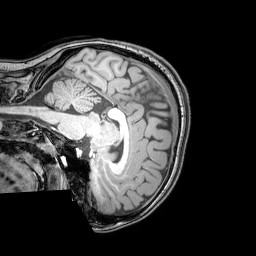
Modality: T1w
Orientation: sagittal
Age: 20
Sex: female
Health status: healthy
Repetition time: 0.081 s
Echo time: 0.037 s